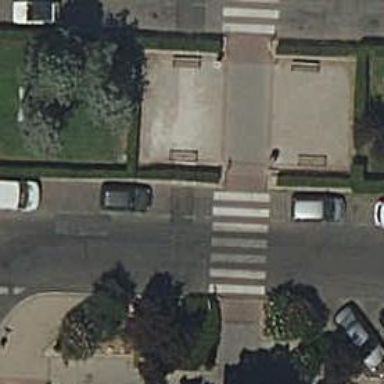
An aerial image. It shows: Uncontrolled road crossing.